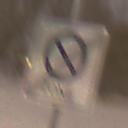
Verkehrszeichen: EndeEingeschraenktesHalteverbotZone
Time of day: Night
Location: Outdoor (Urban)
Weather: Overcast
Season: Winter
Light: Artificial